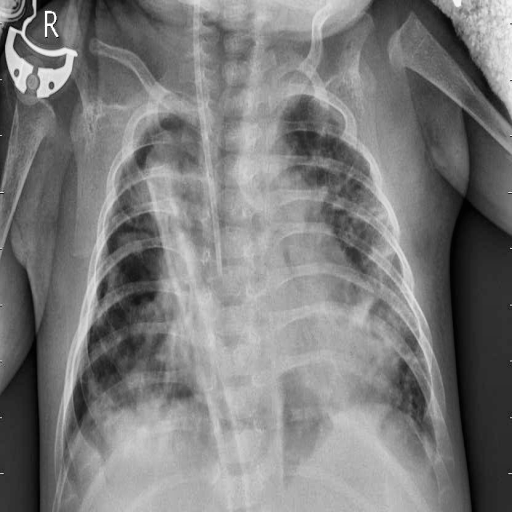
Finding: PNEUMONIA